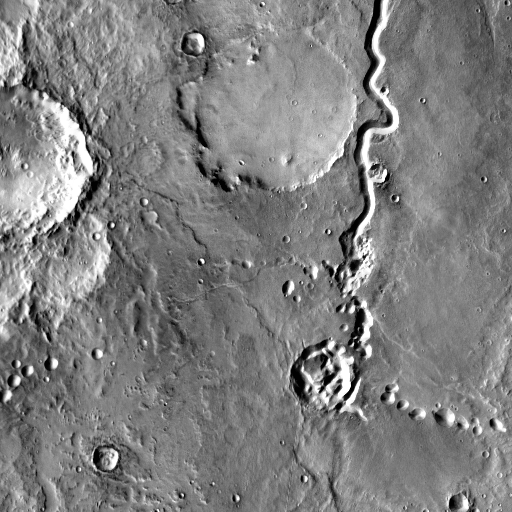
Crater classes present: Background, Other, Layered, Buried, Secondary